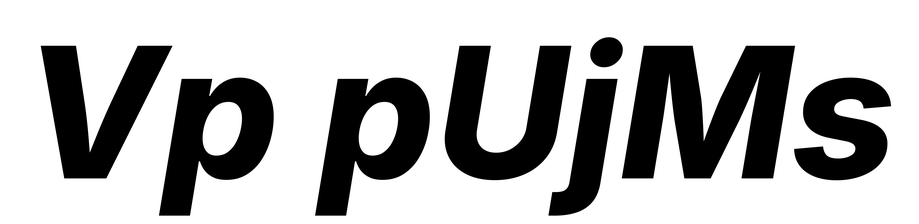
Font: Inter-Italic_ExtraBold_Italic